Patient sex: M
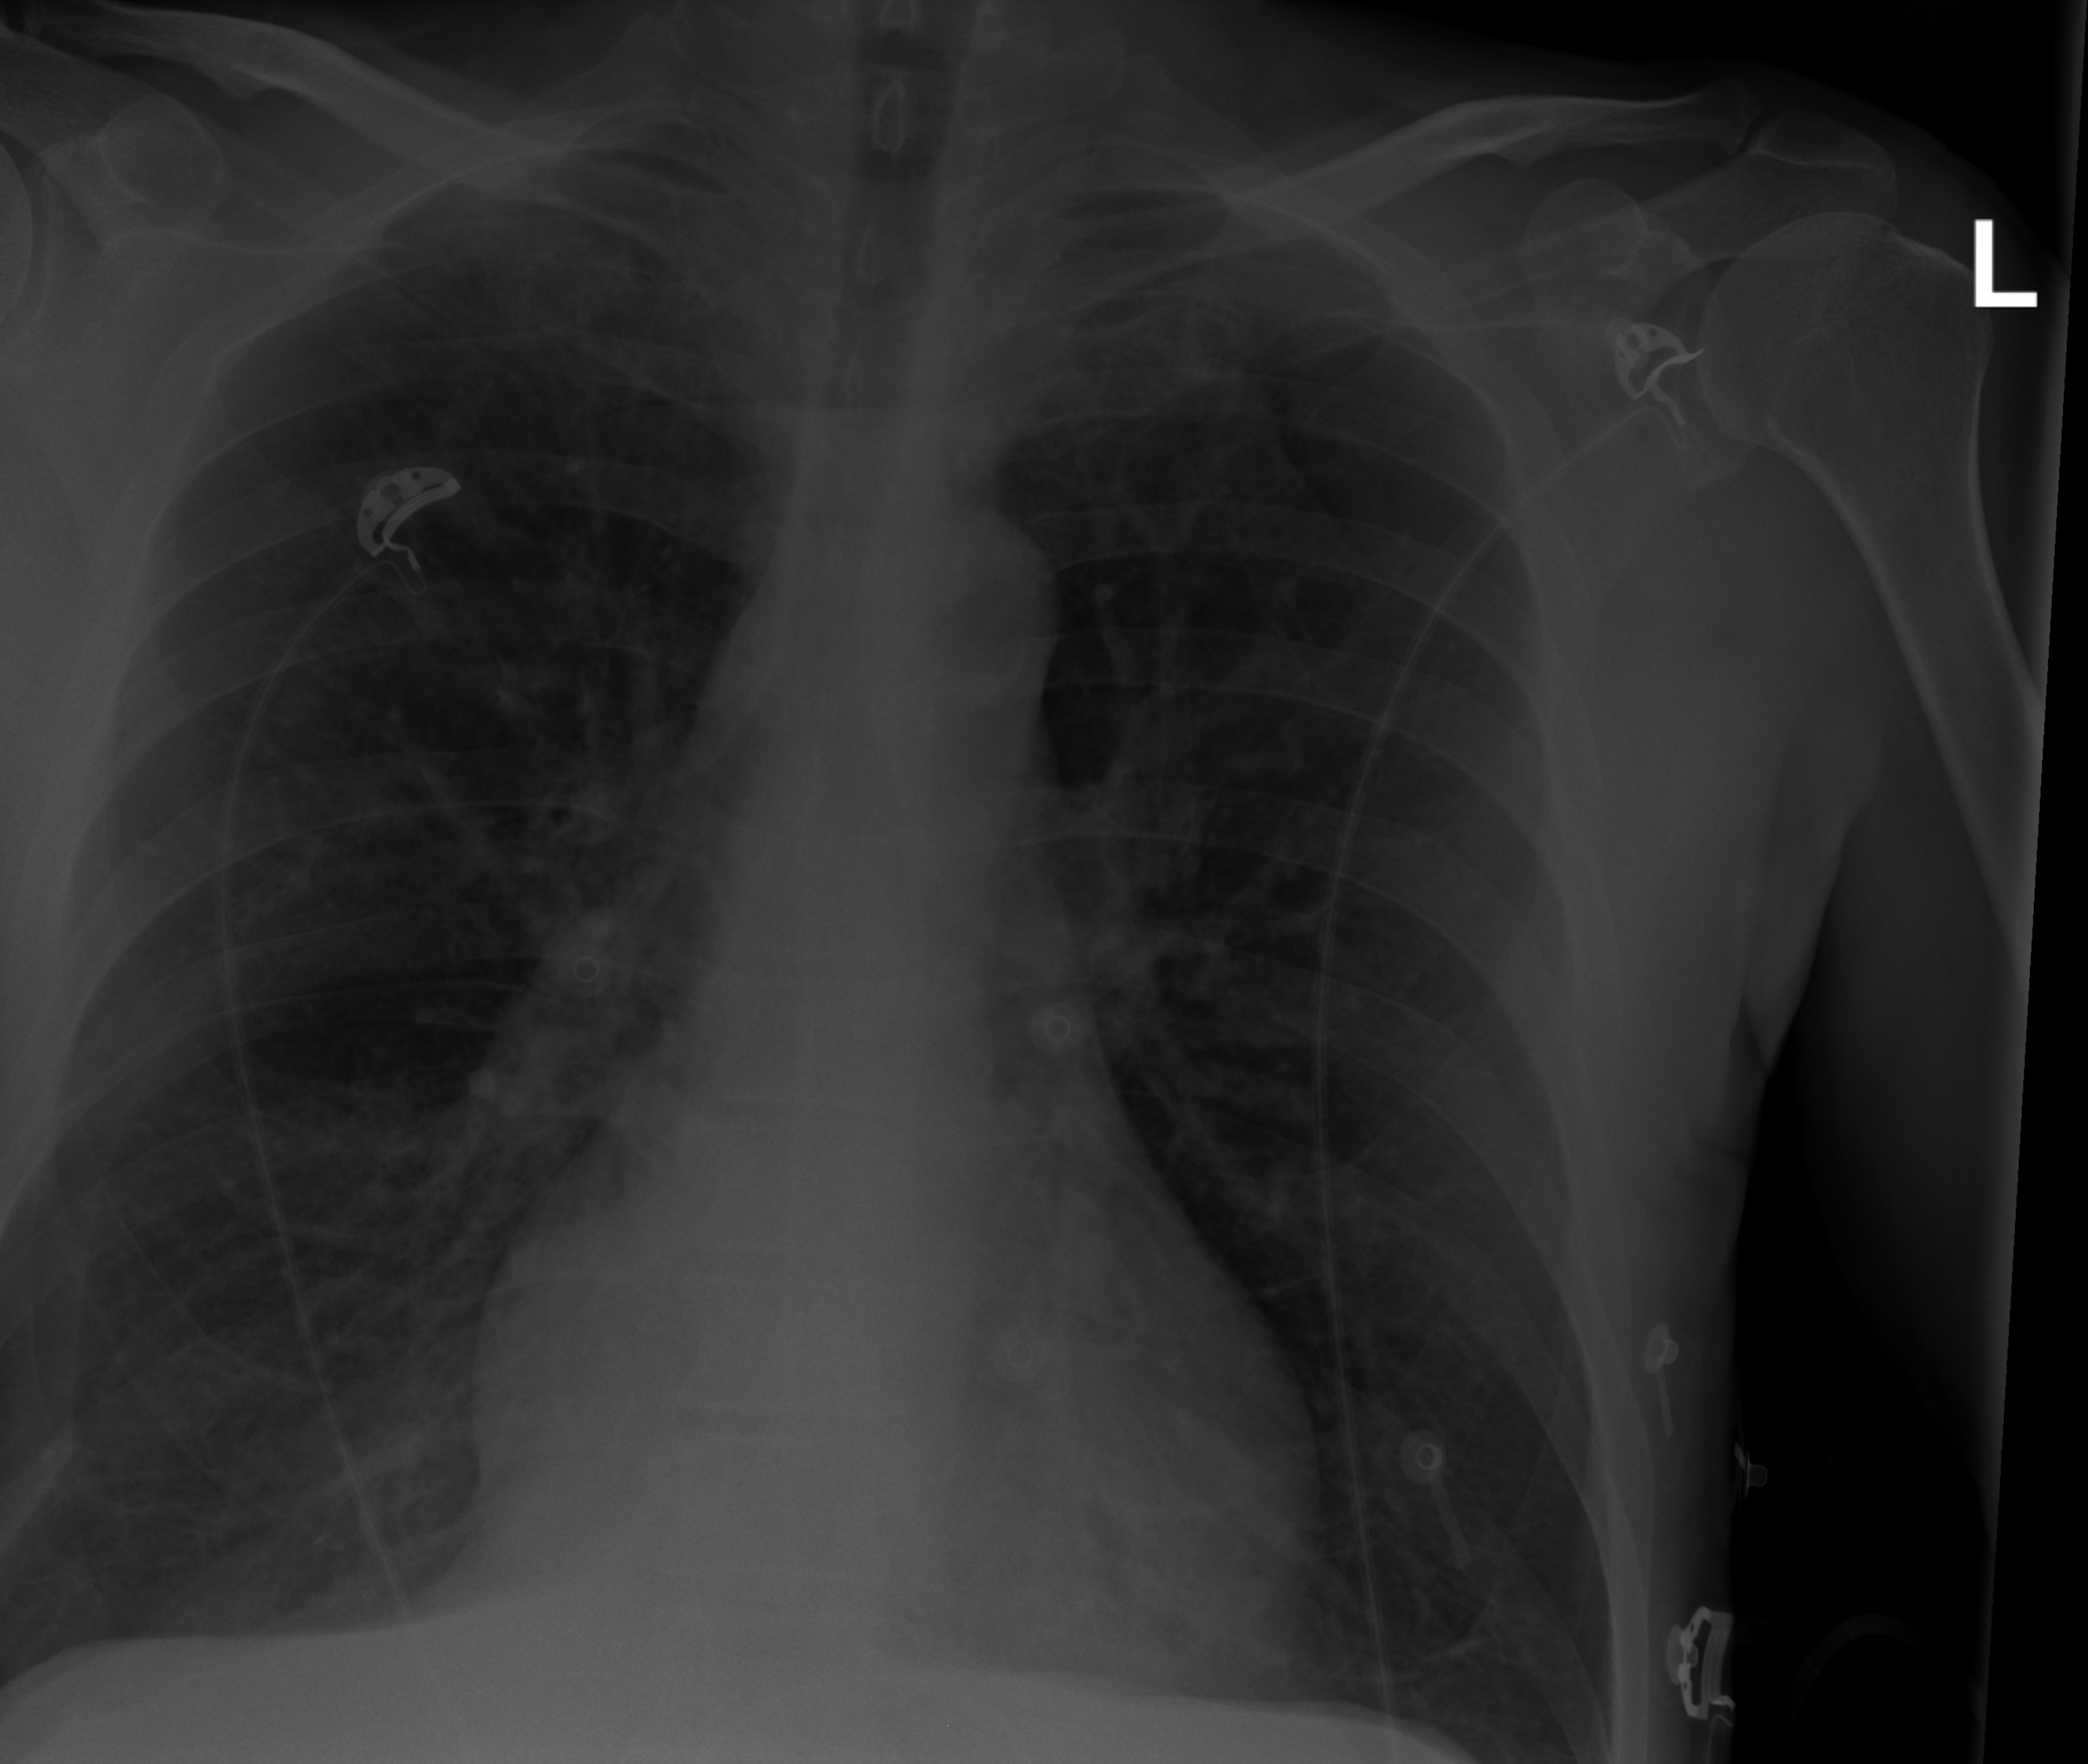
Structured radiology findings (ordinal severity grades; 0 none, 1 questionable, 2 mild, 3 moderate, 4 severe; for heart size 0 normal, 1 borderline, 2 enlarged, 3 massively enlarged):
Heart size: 0
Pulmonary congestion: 2
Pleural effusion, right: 1
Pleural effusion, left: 0
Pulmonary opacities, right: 0
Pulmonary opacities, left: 0
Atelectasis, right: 0
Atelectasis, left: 0